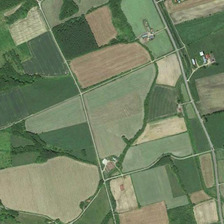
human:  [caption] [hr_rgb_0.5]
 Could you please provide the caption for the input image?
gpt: it is a large piece of green farmland .

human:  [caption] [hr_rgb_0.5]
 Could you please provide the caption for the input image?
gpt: the farmland decorated with lush plants is beautiful and colourful .

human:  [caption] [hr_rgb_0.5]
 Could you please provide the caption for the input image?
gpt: it is a large piece of green farmland .

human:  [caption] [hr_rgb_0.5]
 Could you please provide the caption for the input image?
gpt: the farmland decorated with lush plants is beautiful and colourful .

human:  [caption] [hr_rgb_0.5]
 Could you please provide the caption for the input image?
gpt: it is a large piece of green farmland .